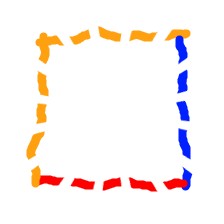
Shape: square